Interaction volume radius: 10 \u00c5
Interaction volume height: 10 \u00c5
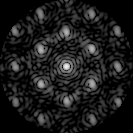
Disorder parameter: 0.3729